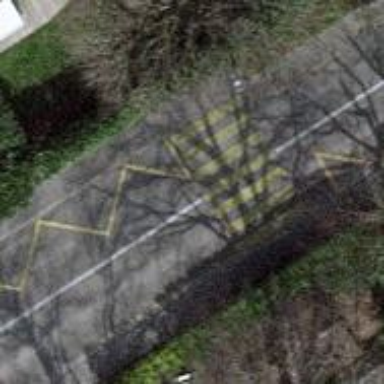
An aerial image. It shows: Zebra crossing on the road.